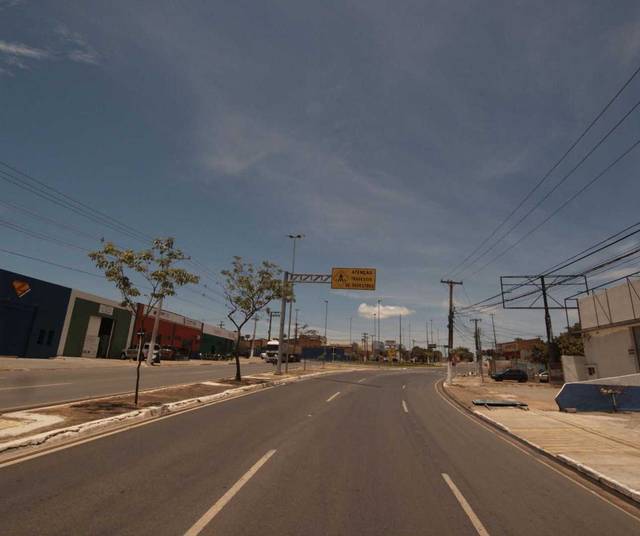
Region: Brazil
Coordinates: -15.61, -56.129